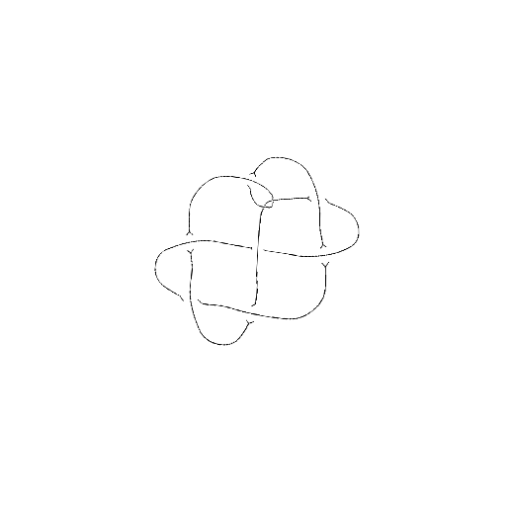
Crossing number: 9